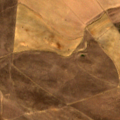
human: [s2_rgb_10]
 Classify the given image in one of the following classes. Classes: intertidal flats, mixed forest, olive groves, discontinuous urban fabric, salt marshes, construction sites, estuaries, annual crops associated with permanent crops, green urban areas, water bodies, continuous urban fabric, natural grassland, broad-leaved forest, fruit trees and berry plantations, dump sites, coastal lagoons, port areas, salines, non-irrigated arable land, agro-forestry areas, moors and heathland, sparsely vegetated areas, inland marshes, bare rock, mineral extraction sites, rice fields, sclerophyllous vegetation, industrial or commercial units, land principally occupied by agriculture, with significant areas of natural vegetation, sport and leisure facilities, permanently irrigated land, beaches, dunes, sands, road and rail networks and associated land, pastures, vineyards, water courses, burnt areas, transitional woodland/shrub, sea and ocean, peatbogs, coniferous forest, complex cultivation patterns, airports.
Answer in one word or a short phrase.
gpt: non-irrigated arable land, transitional woodland/shrub